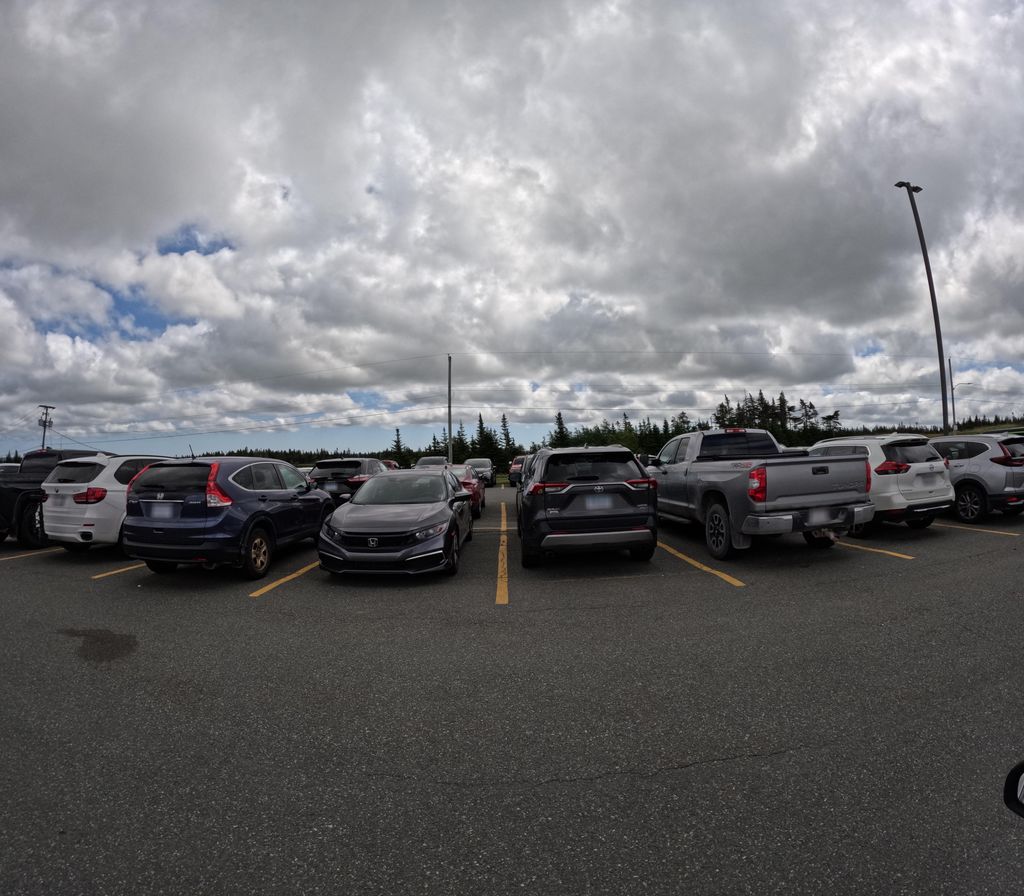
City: st_johns